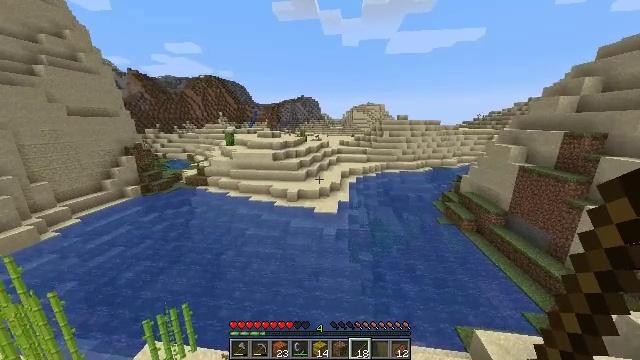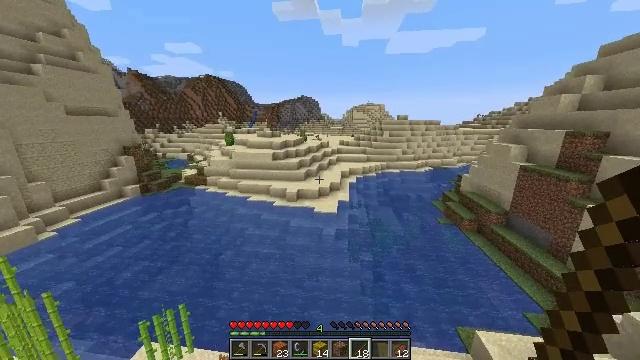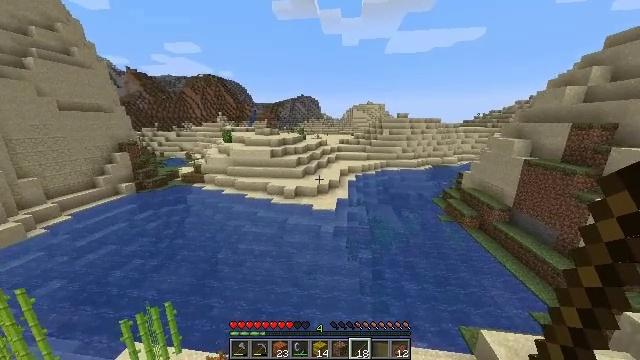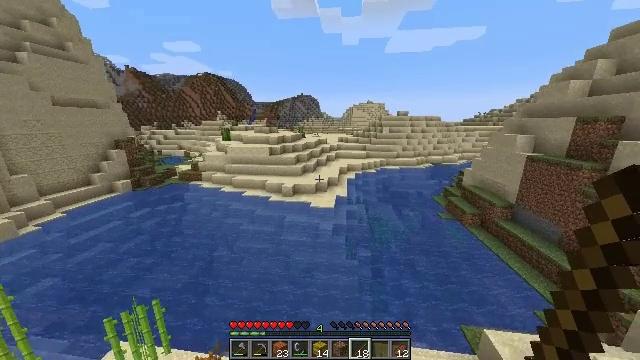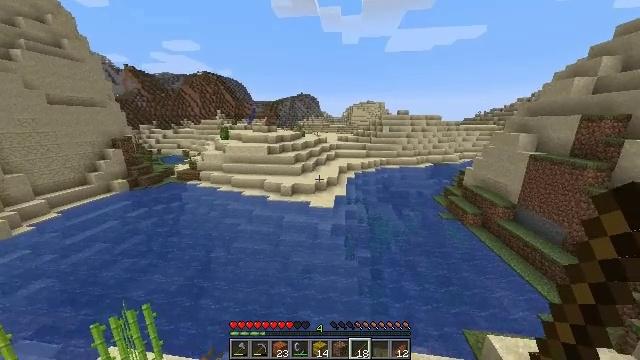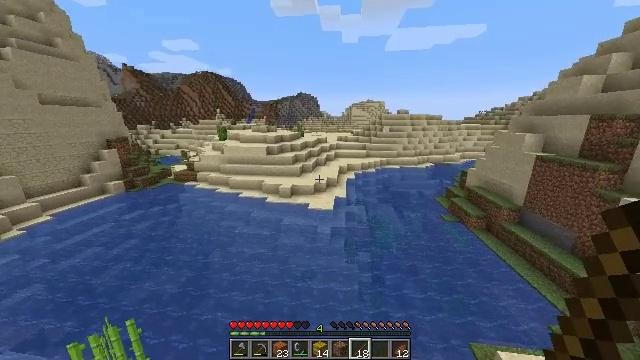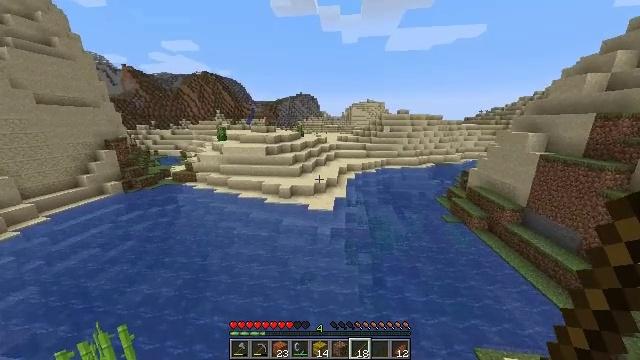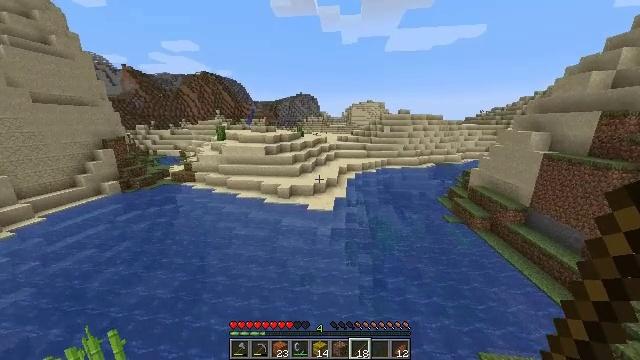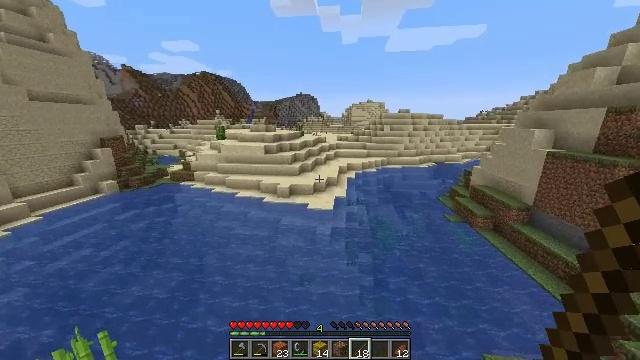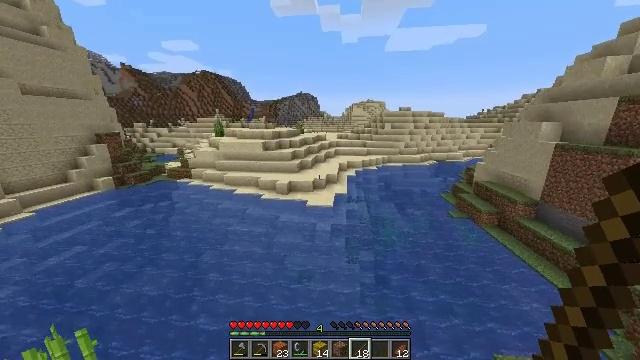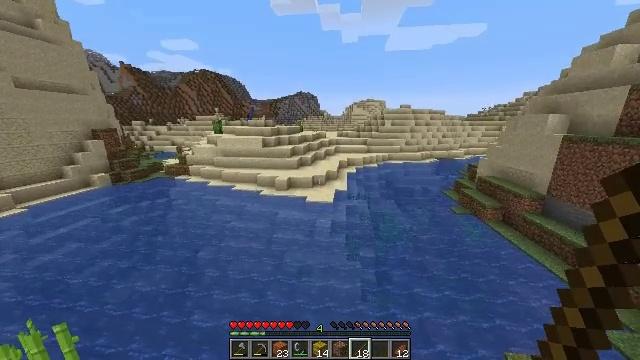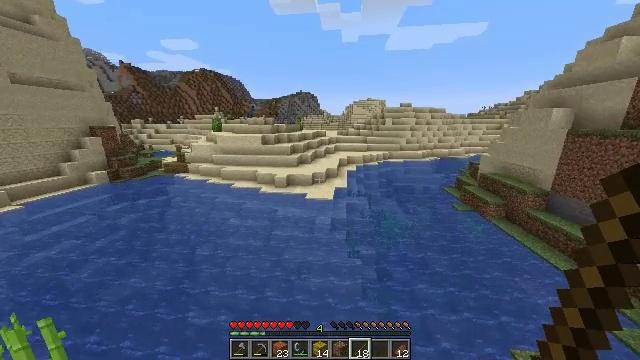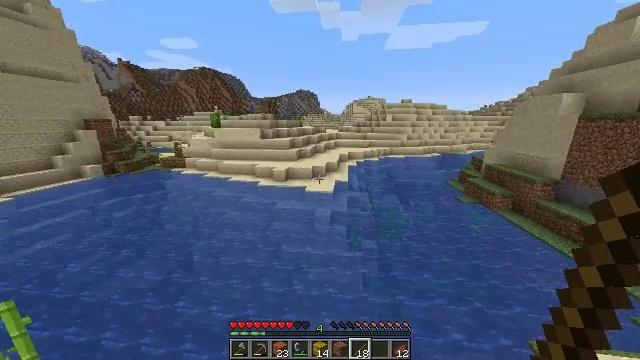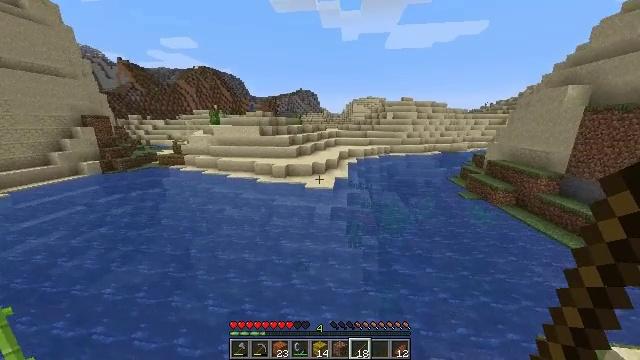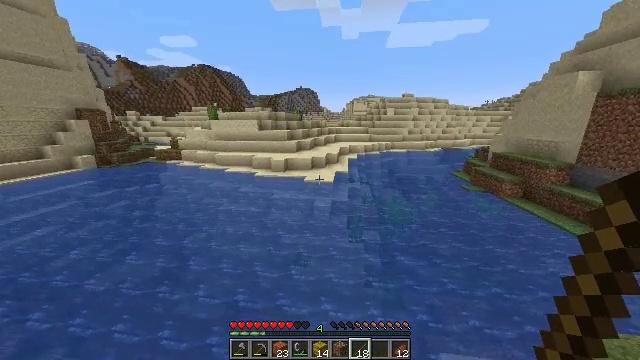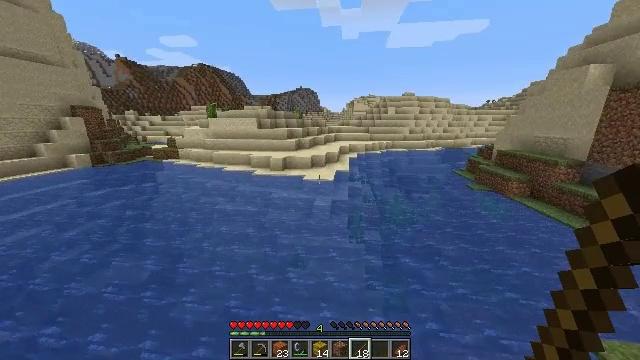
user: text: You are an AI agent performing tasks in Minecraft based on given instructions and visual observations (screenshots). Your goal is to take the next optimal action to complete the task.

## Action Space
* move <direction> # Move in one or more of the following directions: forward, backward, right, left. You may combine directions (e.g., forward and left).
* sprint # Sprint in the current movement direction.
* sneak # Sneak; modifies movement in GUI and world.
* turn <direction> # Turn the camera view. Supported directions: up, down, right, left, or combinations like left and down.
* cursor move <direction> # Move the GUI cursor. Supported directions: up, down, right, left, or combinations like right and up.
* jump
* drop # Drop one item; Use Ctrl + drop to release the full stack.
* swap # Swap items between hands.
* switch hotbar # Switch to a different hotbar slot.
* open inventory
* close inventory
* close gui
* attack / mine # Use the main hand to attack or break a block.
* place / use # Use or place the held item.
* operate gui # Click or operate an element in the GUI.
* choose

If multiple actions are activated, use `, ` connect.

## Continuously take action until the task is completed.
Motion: motion action
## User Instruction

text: Left click to mine the dead bush.
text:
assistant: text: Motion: move forward and move right, sprint
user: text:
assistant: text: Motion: move forward and move right, sprint
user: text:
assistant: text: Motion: move forward, sprint
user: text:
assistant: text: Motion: move forward, sprint
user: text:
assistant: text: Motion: move forward, sprint
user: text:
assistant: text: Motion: move forward
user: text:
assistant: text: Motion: move forward
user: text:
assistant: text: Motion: move forward, sprint
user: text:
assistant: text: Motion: move forward, sprint
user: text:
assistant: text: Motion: move forward, sprint
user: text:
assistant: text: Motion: move forward, sprint
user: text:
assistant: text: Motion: move forward, sprint
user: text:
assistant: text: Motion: move forward, sprint
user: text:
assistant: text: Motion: move forward, sprint
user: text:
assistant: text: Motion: move forward, sprint
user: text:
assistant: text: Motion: move forward, sprint
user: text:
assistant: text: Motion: move forward, sprint
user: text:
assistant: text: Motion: move forward, sprint, jump
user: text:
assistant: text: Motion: move forward, sprint, jump
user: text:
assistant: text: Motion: move forward, sprint, jump
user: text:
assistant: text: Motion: move forward, sprint, jump
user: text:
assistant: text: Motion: move forward, sprint, jump
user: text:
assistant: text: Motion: move forward, sprint, jump
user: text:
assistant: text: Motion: move forward, sprint, jump
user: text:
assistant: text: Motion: move forward, sprint, jump
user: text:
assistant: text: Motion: move forward, sprint, jump
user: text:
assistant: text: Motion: move forward, sprint, jump
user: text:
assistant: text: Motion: move forward, sprint, jump
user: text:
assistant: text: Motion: move forward, sprint, jump
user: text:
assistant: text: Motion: move forward, sprint, jump